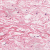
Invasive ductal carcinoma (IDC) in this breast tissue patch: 0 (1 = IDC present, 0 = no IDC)